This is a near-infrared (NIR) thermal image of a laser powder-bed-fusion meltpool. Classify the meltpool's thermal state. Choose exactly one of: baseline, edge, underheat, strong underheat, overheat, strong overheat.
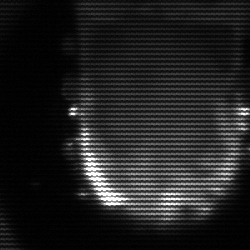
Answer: baseline